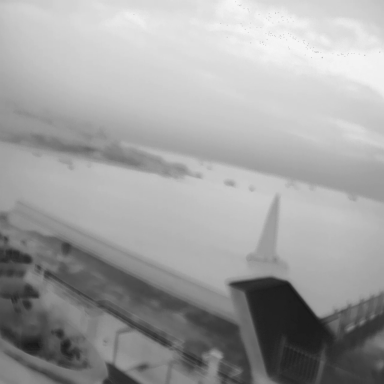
There are two objects shown in the infrared image, including a sailboat, and a container_ship.